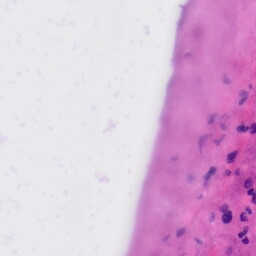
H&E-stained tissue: Liver